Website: crate-barrel
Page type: address-validator
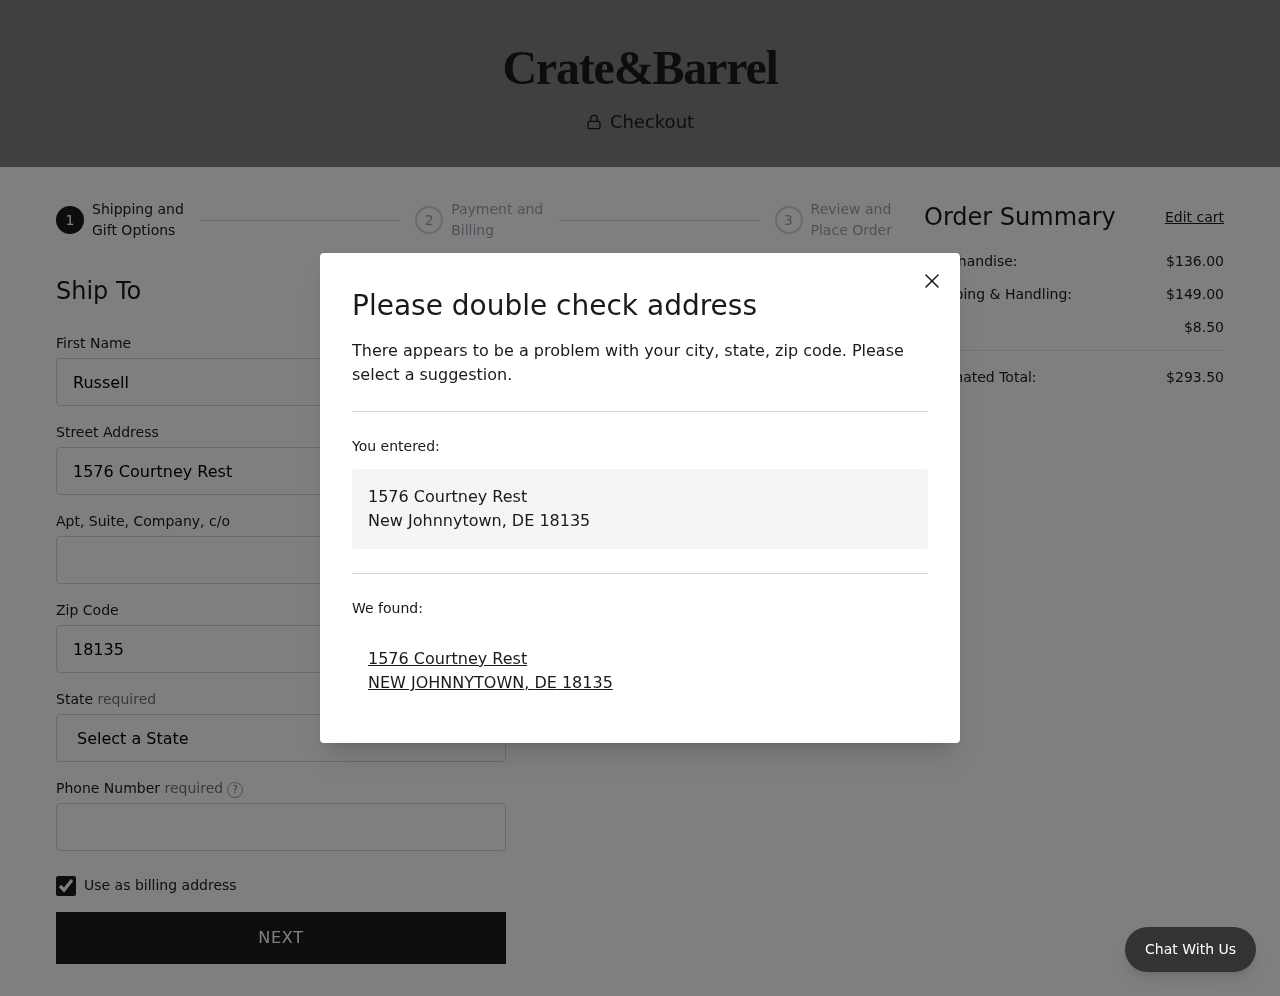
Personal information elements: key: PII_CITY
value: New Johnnytown
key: PII_CITY
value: NEW JOHNNYTOWN
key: PII_FIRSTNAME
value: Russell
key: PII_PHONE
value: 7145660029
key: PII_POSTCODE
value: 18135
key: PII_STATE
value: Delaware
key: PII_STATE_ABBR
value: DE
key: PII_STREET
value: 1576 Courtney Rest
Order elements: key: ORDER_SUBTOTAL
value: $136.00
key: ORDER_SHIPPING_COST
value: $149.00
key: ORDER_TAX
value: $8.50
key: ORDER_TOTAL
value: $293.50